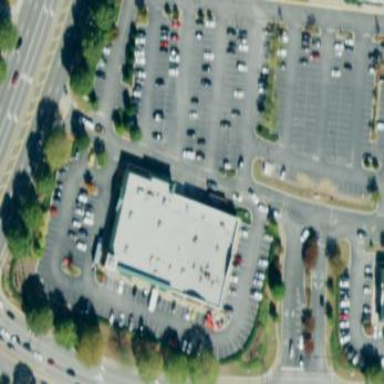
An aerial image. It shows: Retail building.